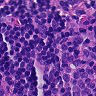
Metastatic tissue present: no